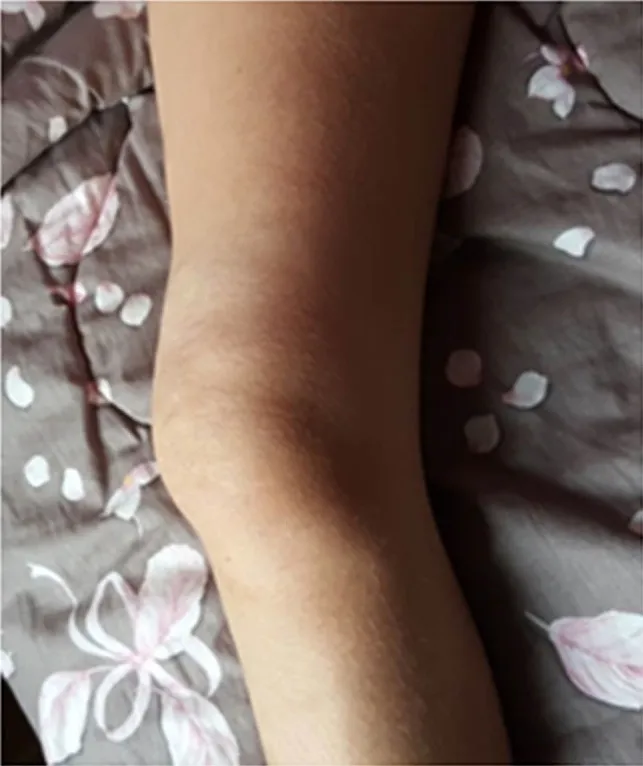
Injury of the vastus medialis muscle, which was visible on the clinical examination of the lower thigh. Parental consent was obtained for publication of this clinical photograph.
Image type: medical_photograph (skin_photograph)